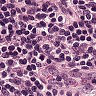
Metastatic tissue present: no